Question: I have a Python application and I decided to do a .exe to execute it.
This is the code that I use to do the .exe:
'''
# -*- coding: cp1252 -*-
from distutils.core import setup
import py2exe, sys, os
sys.argv.append('py2exe')
setup(
options = {'py2exe': {'bundle_files': 1}},
windows = [{'script': "SoundLog.py"}],
zipfile = None,
packages=[r"C:\Users\Public\SoundLog\Code\Codigo Python\SoundLog\Auxiliar", r"C:\Users\Public\SoundLog\Code\Codigo Python\SoundLog\Plugins"],
)
'''
But when I run my application with the .exe, the graphics are quite different.
In the image bellow you can see the application running thought python at the left and running thought the .exe at the right.

How can I make the .exe one be as good as the one that runs thought python?
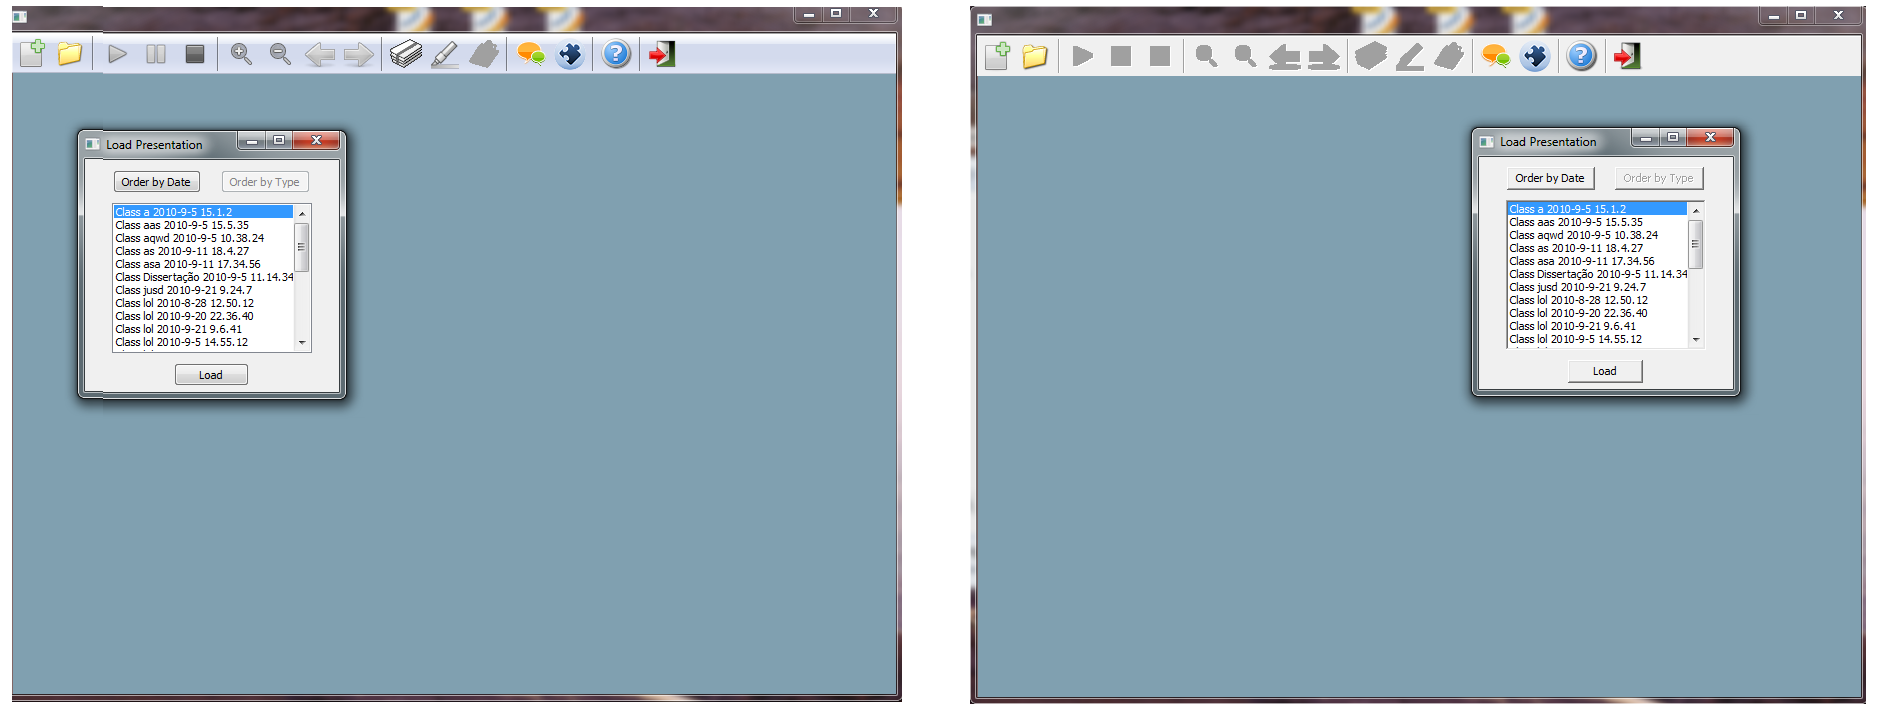
Answer: I assume you mean the visual style of the toolbar and buttons. You need to add a manifest file to the EXE file or as a separate file so that Windows applies the modern style of recent comctl32.dll versions.
Check out <URL> on MSDN. Read the relevant part about creating the ".exe.manifest" file.
A more py2exe-specific tutorial can be found over at the <URL>. They explain how to use setup.py to include the necessary manifest file.